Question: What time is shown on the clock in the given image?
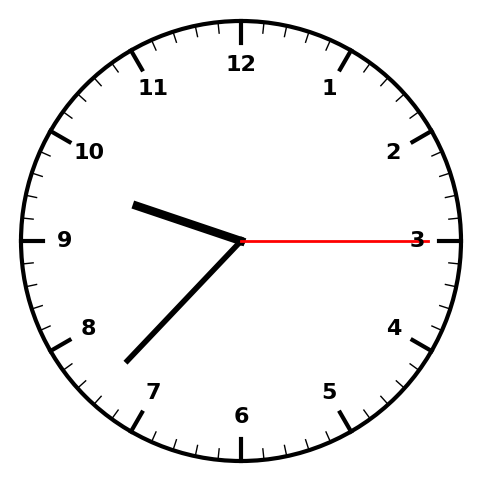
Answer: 09:37:15